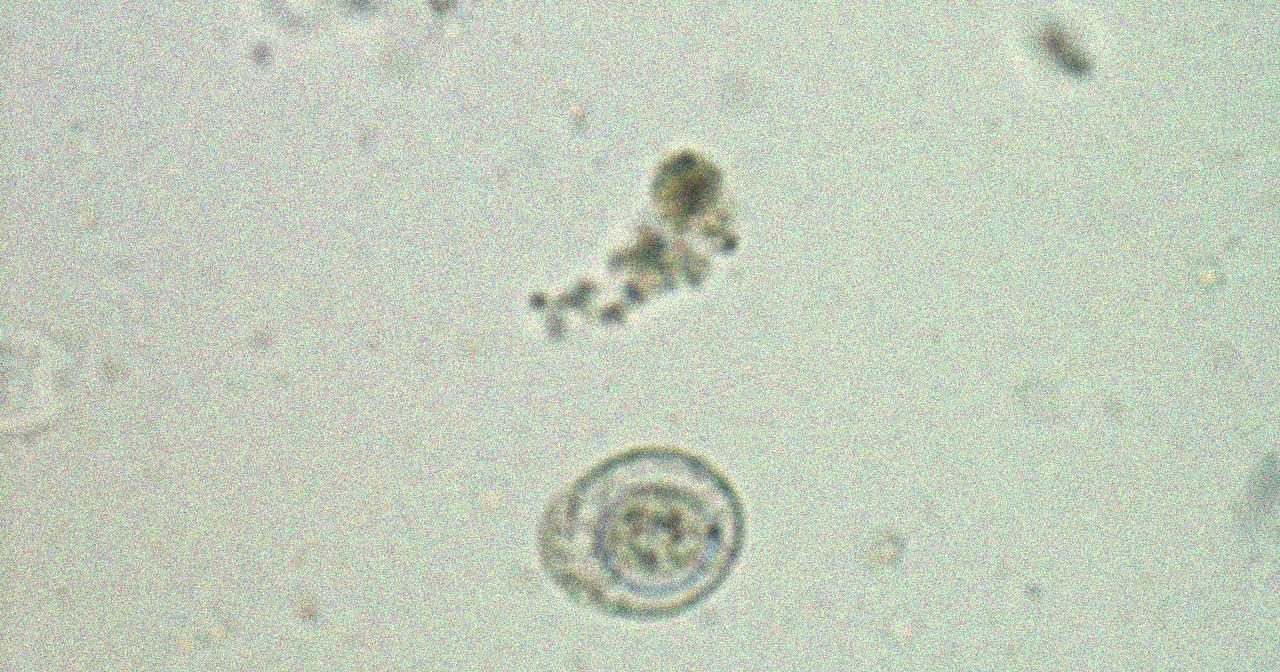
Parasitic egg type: Hymenolepis nana